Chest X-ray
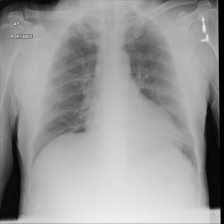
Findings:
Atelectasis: negative
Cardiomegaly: negative
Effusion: negative
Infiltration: positive
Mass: negative
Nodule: negative
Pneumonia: negative
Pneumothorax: negative
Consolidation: negative
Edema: negative
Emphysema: negative
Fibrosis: negative
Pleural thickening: negative
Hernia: negative